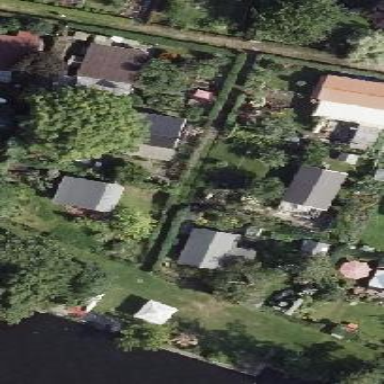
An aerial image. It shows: Plot in the allotments surrounded by fence.